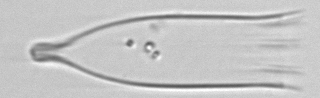
Label: Favella